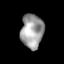
Tissue: lung
Cell type: Epithelial cells
Senescence score: 0.1749
Nuclear area (px): 752
Mean DAPI intensity: 157.673